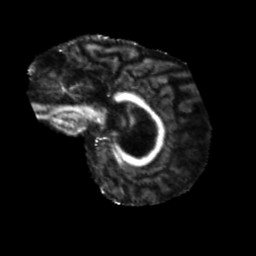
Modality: FA
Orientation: sagittal
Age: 75
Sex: male
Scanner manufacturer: siemens
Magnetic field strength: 3 T
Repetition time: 5.25 s
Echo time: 0.08 s